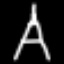
Label: The Eiffel Tower